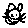
Label: cat